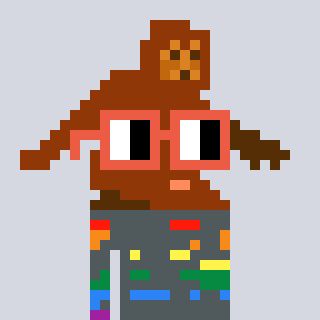
a pixel art character with square orange glasses, a bigfoot-shaped head and a teal-colored body on a cool background